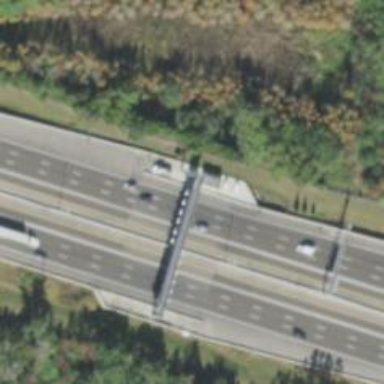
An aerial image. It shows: Toll gantry on the road.